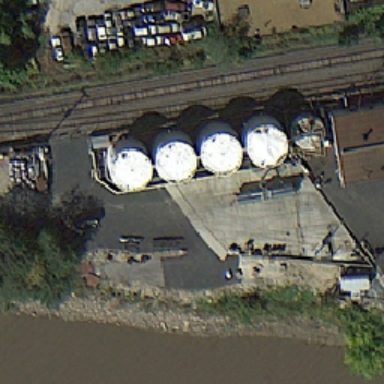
Several reservoirs lie between the railway and the river .